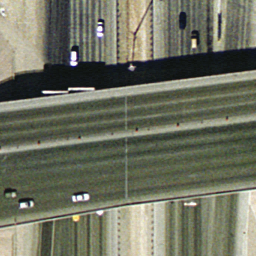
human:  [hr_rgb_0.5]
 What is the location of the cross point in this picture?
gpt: left and right